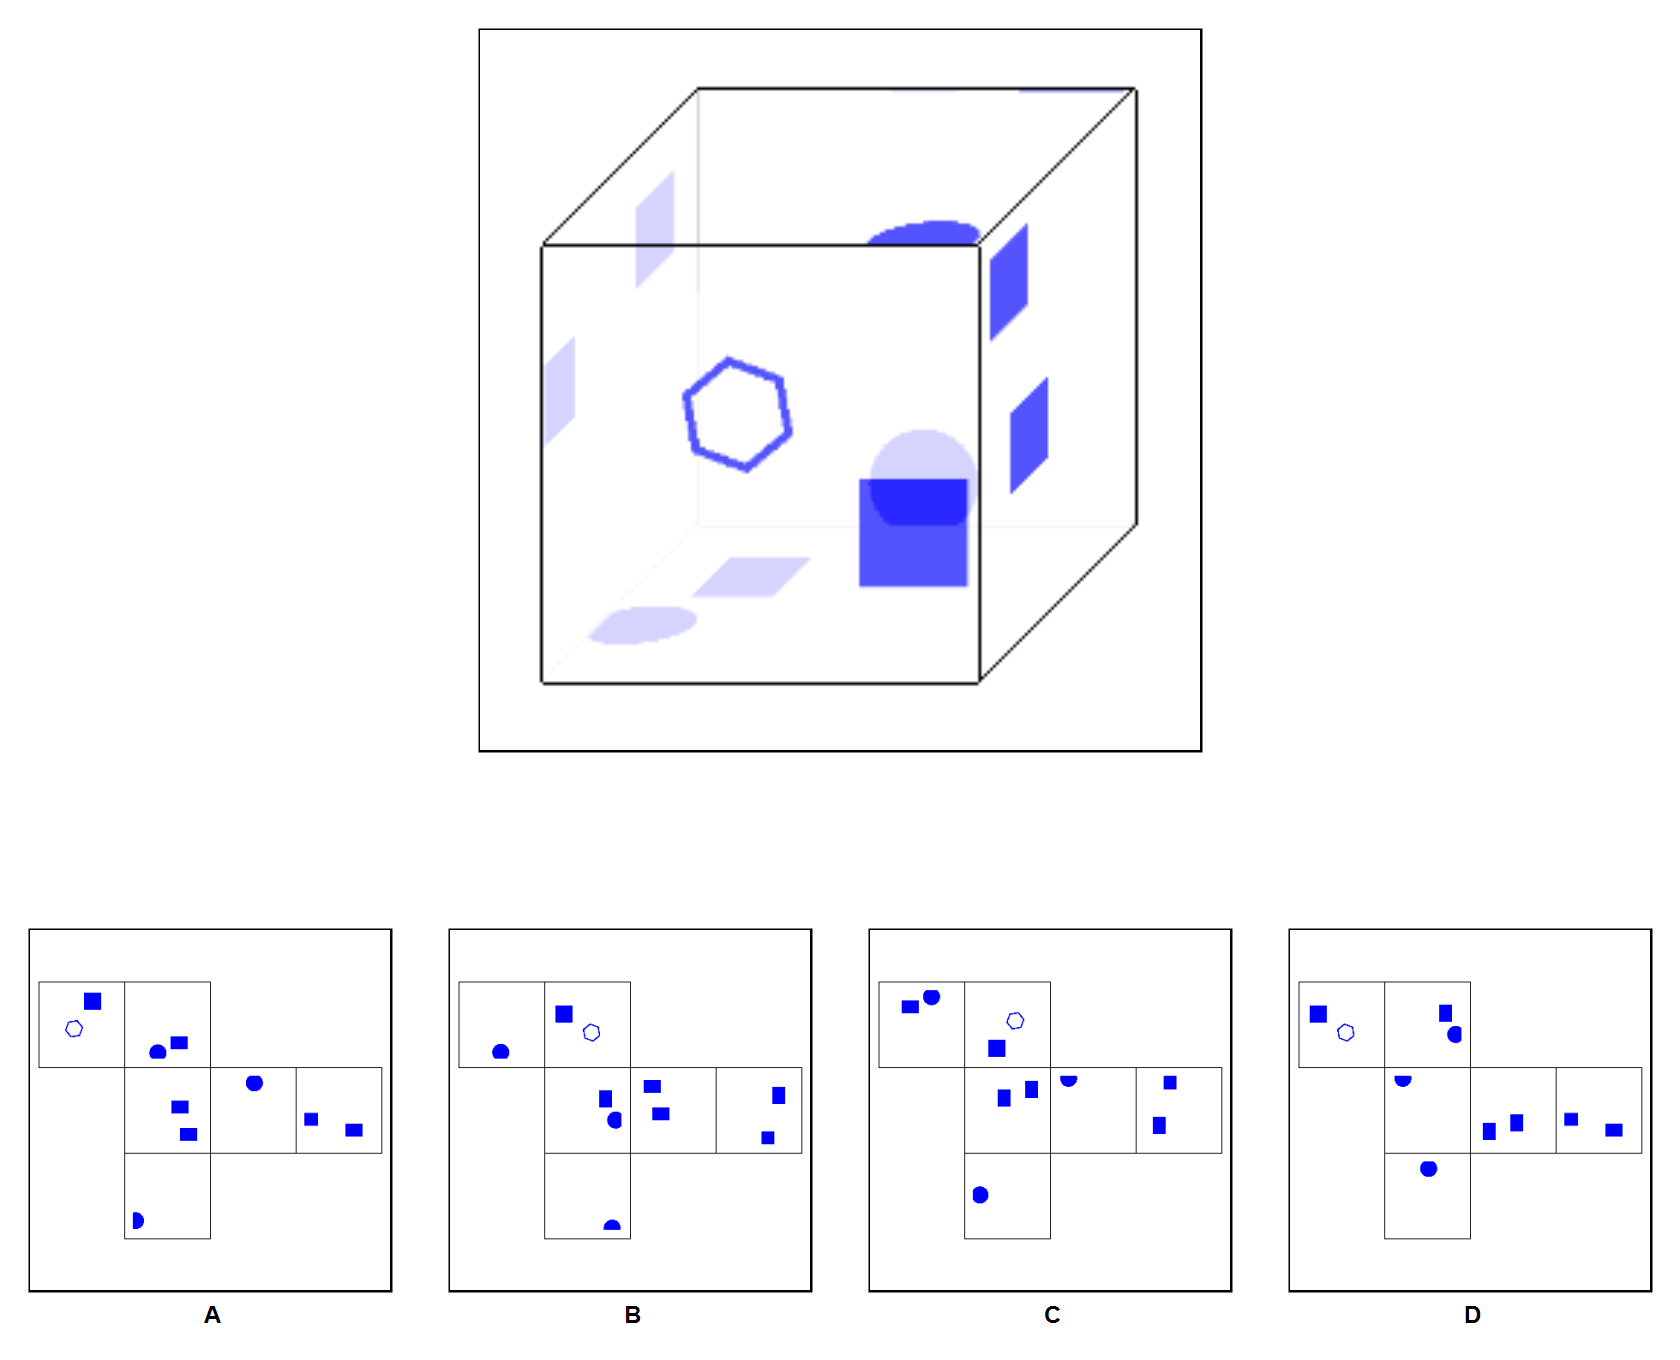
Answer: C